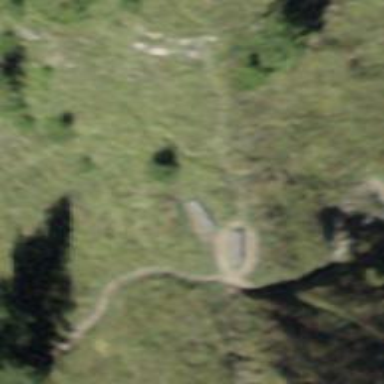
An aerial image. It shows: Bench.